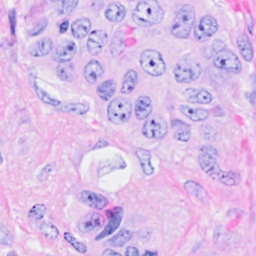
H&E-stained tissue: Breast